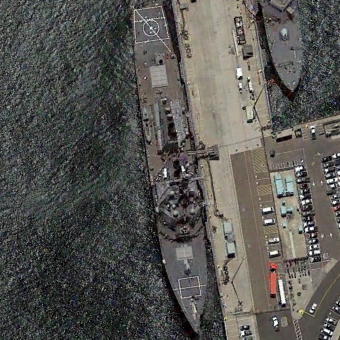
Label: destroyer